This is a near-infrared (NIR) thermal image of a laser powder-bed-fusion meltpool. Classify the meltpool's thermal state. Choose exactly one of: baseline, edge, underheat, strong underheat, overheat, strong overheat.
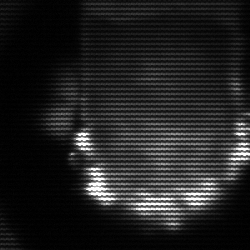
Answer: baseline